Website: lowes
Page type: billing-address
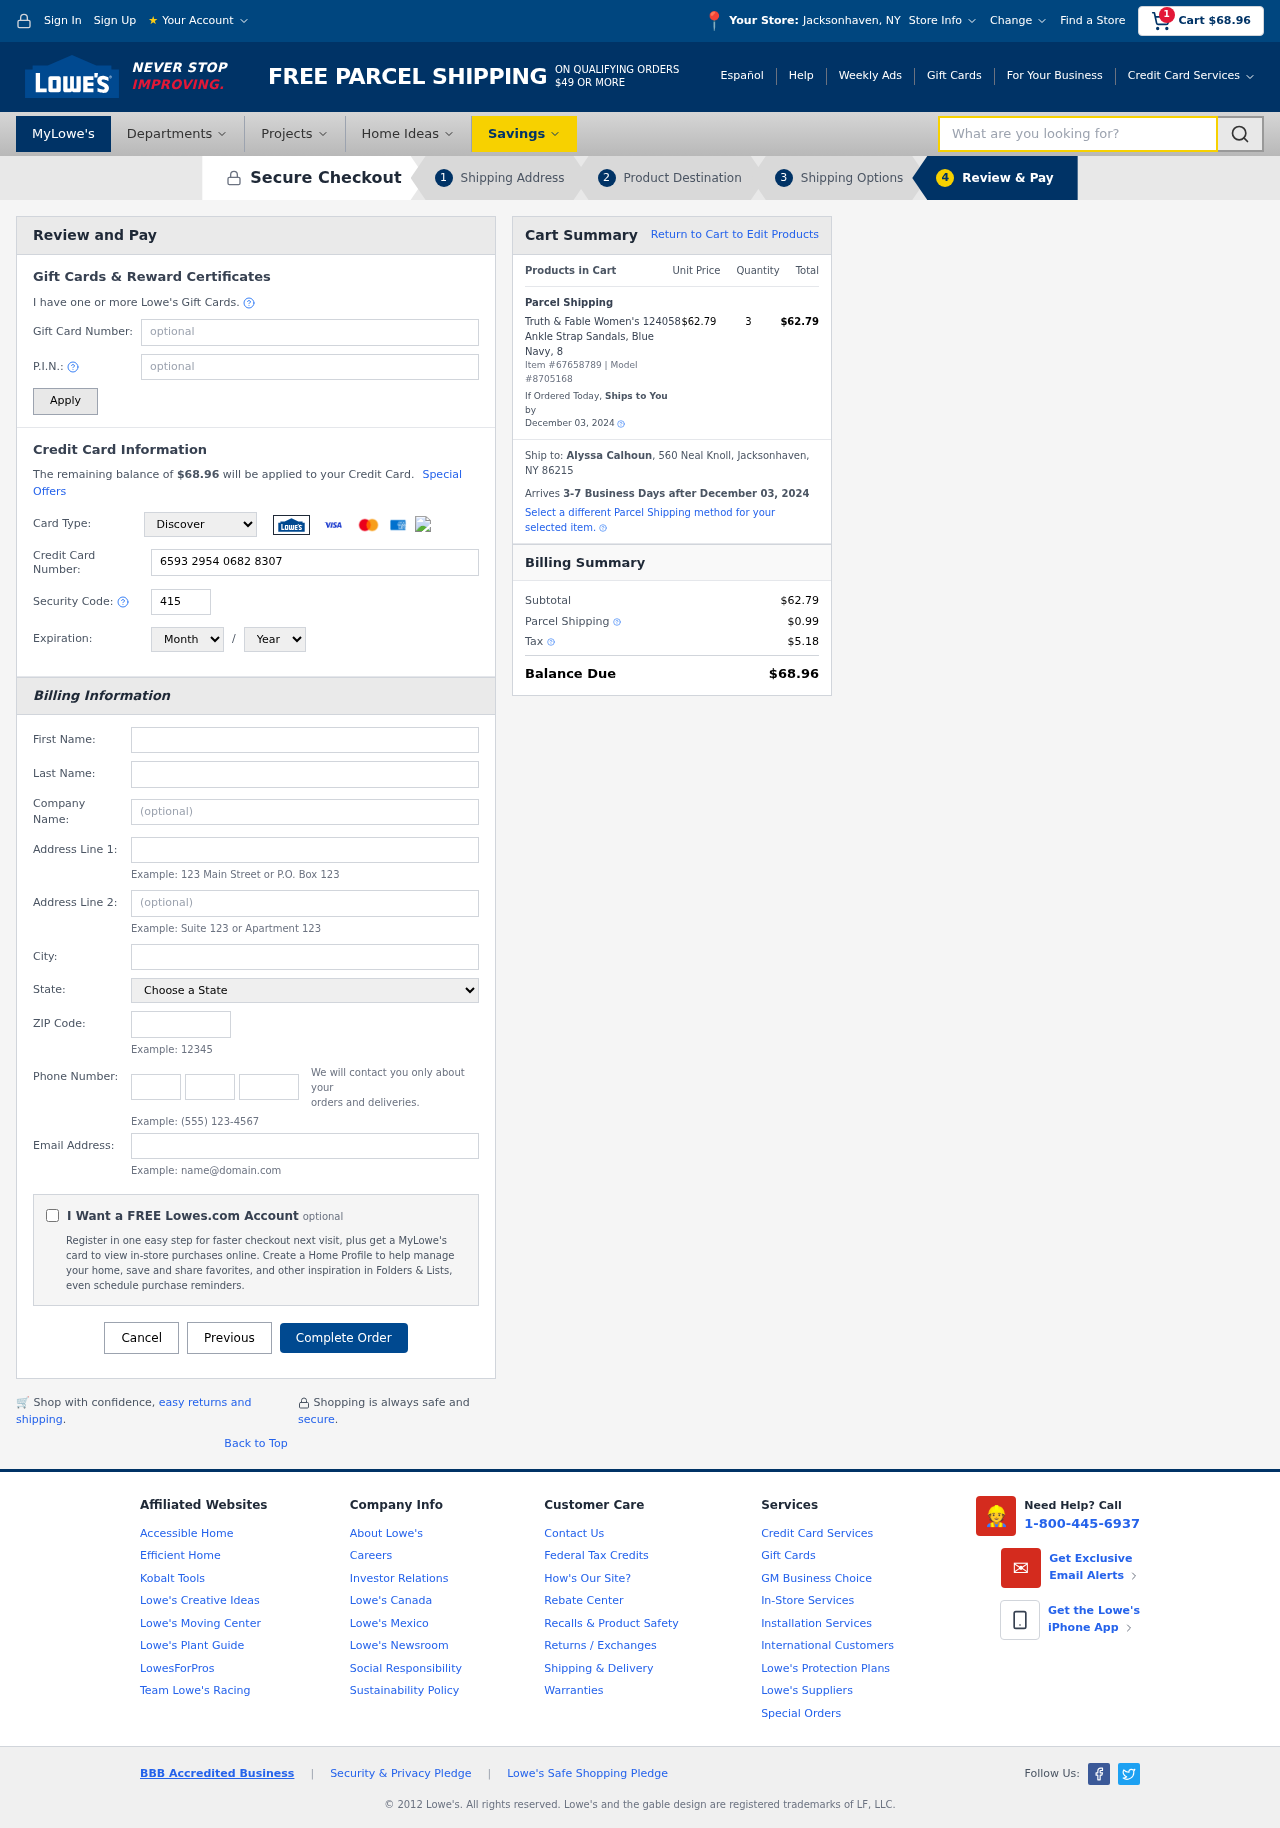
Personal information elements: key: PII_CARD_CVV
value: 415
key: PII_CARD_EXPIRY_MONTH
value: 07
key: PII_CARD_EXPIRY_YEAR
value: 28
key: PII_CARD_NUMBER
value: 6593 2954 0682 8307
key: PII_CARD_TYPE
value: Discover
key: PII_CITY
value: Jacksonhaven
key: PII_CITY_STATE
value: Jacksonhaven, NY
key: PII_COMPANY
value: Moore Group
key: PII_EMAIL
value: alyssa.calhoun@hotmail.com
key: PII_FIRSTNAME
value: Alyssa
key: PII_FULLNAME
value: Alyssa Calhoun
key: PII_LASTNAME
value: Calhoun
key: PII_PHONE_AREA
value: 201
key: PII_PHONE_PREFIX
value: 307
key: PII_PHONE_SUFFIX
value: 0405
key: PII_POSTCODE
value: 86215
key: PII_STATE
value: New York
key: PII_STREET
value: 560 Neal Knoll
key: PII_CITY_STATE_ZIP
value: Jacksonhaven, NY 86215
Product elements: key: PRODUCT1_NAME
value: Truth & Fable Women's 124058 Ankle Strap Sandals, Blue Navy, 8
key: PRODUCT1_PRICE
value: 62.79
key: PRODUCT1_QUANTITY
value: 3
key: PRODUCT_ITEM_NUMBER
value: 67658789
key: PRODUCT_MODEL_NUMBER
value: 8705168
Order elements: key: ORDER_SUBTOTAL
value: $68.96
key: ORDER_TOTAL
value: $68.96
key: ORDER_SHIPPING_DATE
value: December 03, 2024
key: ORDER_SUBTOTAL
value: $62.79
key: ORDER_DELIVERY_DATE
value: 3-7 Business Days after December 03, 2024
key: ORDER_SHIPPING_DATE2
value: December 03, 2024
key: ORDER_SUBTOTAL2
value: $62.79
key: ORDER_SHIPPING_COST
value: $0.99
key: ORDER_TAX
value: $5.18
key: ORDER_TOTAL2
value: $68.96
Search elements: key: HEADER_SEARCH
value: What are you looking for?